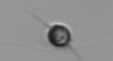
Label: Acanthoica_quattrospina